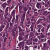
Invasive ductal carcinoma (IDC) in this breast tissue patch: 1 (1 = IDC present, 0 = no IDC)